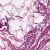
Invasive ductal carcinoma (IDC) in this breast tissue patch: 0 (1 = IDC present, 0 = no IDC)